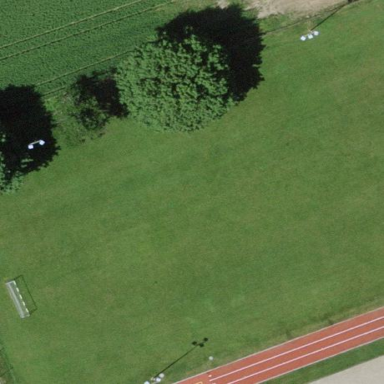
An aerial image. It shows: Soccer pitch with grass surface for leisure land.